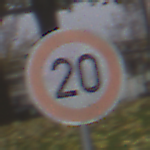
Verkehrszeichen: Geschwindigkeit20
Umgebung: Outdoor, Nature
Tageszeit: MorningAfternoon
Wetter: Overcast
Licht: Natural
Jahreszeit: Autumn
Kontrast: LowContrast